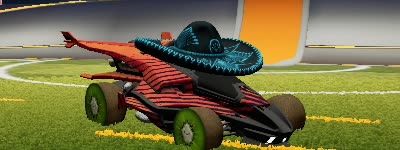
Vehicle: aftershock